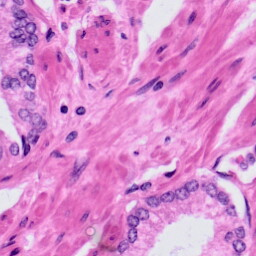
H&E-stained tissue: Prostate